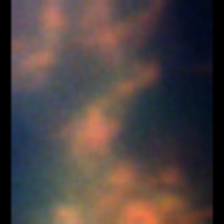
Taxon: Diatom_aggregate
Group: Diatoms